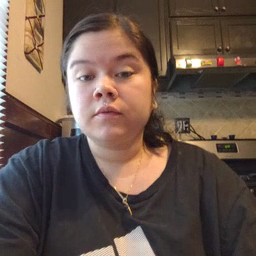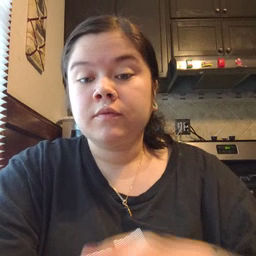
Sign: shhh